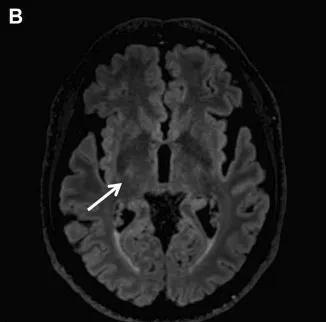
Axial. FLAIR-T2-weighted sequences displayed hyperintensity of the cortico-spinal tracts (arrows).
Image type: radiology (mri)